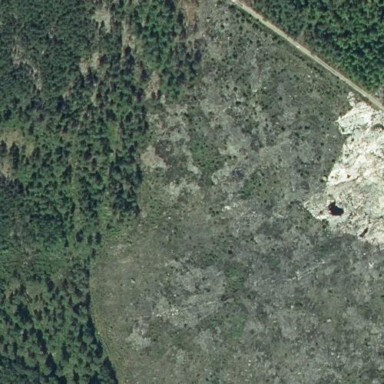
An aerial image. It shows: Clearcut area created by human activity.